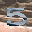
Label: 5